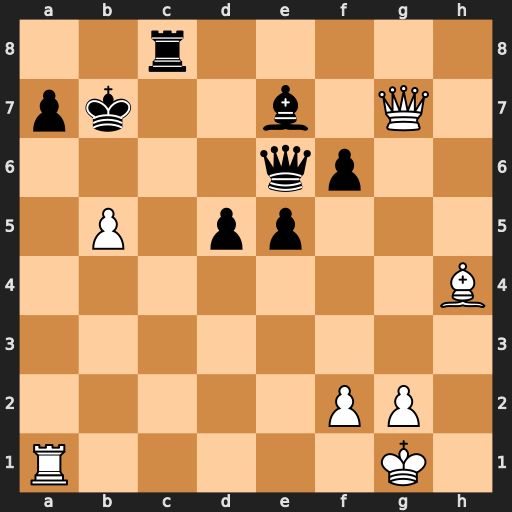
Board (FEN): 2r5/pk2b1Q1/4qp2/1P1pp3/7B/8/5PP1/R5K1
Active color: w
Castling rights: -
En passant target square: -
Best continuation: Ra6 Qd7 Rxf6 Rc7 Rf7 Bf6 Rxd7 Bxg7 Rxd5